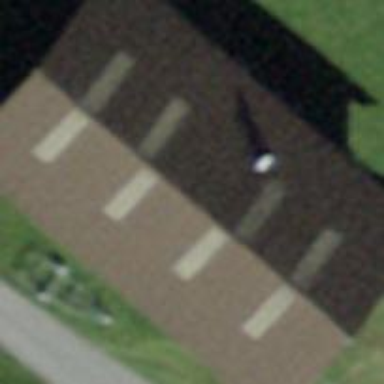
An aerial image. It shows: Barn.